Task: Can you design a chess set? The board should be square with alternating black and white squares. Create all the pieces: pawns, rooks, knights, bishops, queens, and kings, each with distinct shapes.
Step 5277:
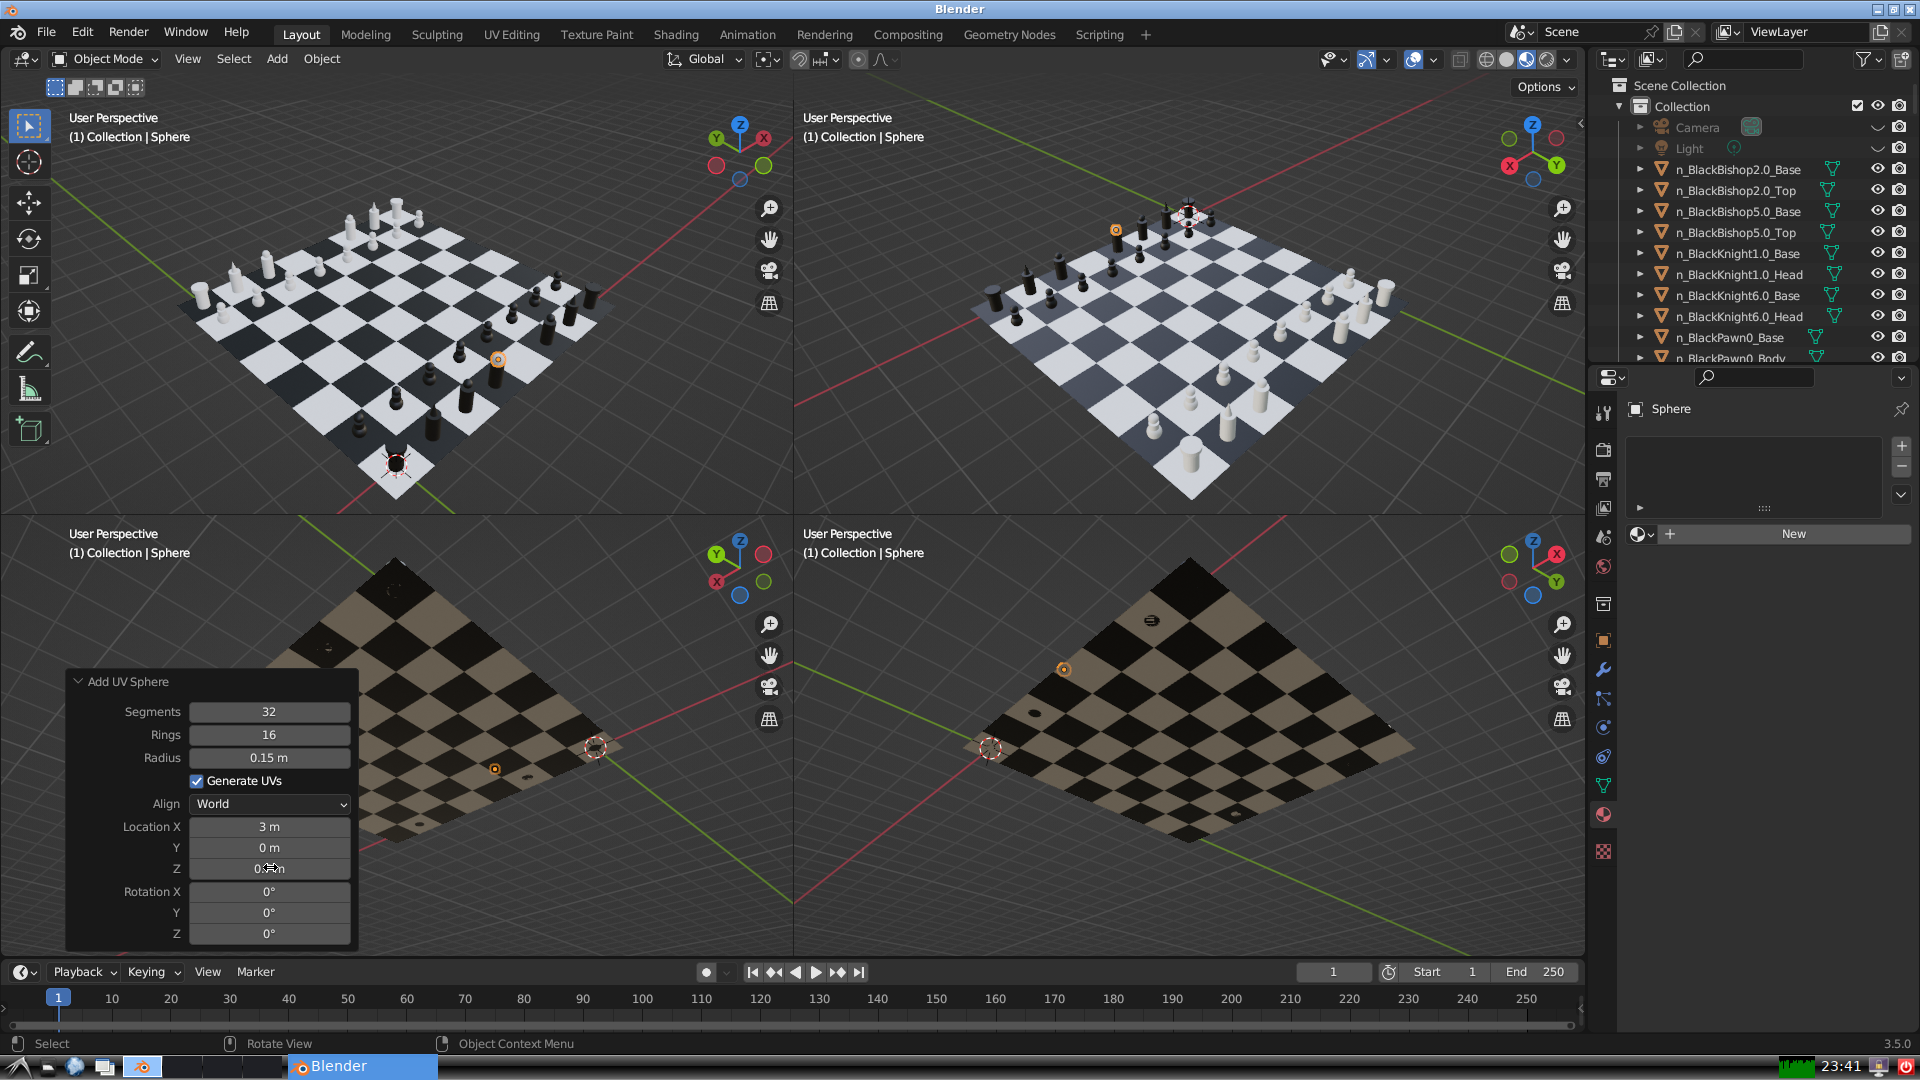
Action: {"mouse_move": [960, 540]}